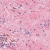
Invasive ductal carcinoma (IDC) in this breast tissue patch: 0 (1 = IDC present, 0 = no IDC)